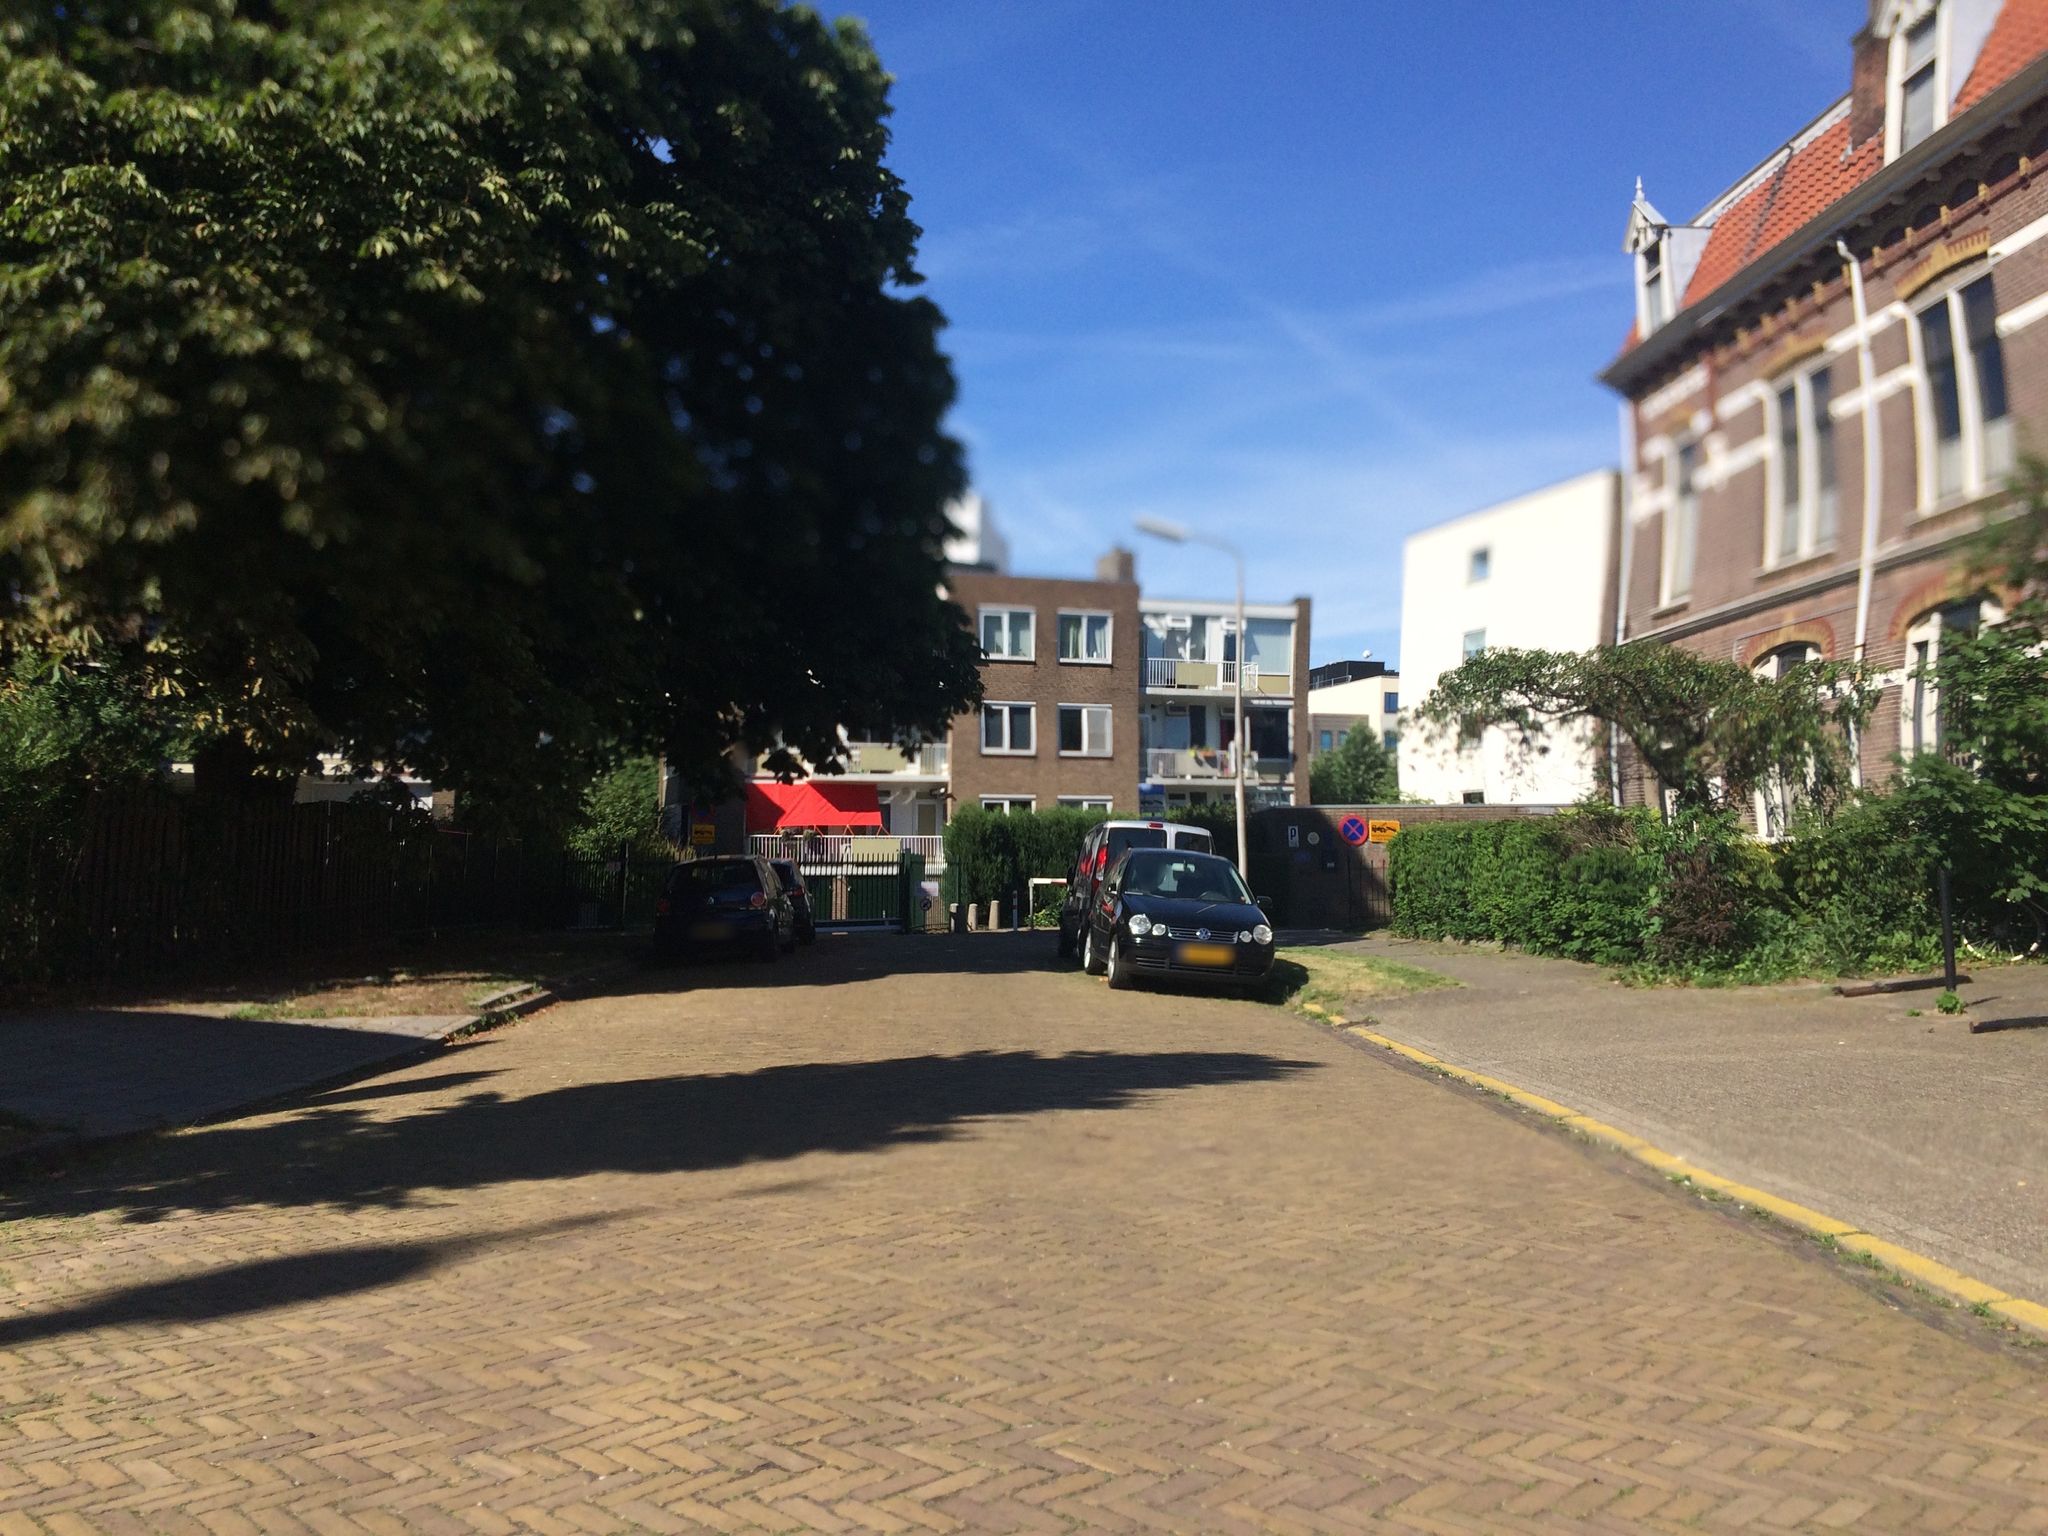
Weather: clear
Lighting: day
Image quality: good
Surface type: walking surface
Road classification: residential, service
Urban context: urban centre
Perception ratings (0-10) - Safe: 8.4, Lively: 9.07, Beautiful: 9.02, Boring: 6.23, Depressing: 2.77, Wealthy: 8.98